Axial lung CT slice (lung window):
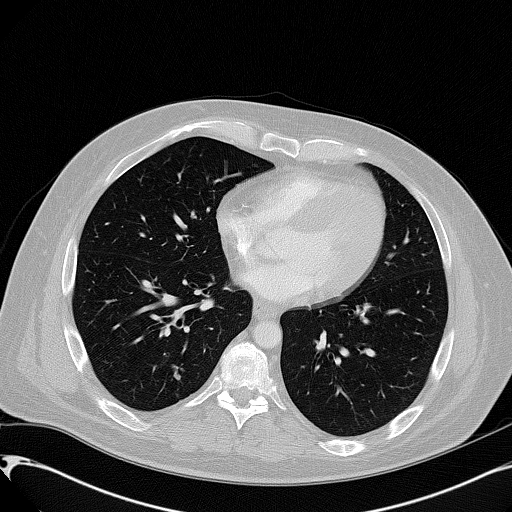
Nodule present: yes
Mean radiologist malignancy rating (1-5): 2